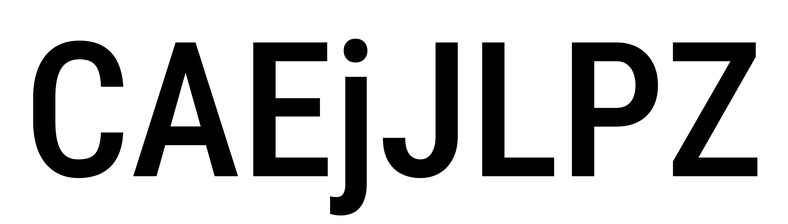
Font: Roboto_Condensed_Medium